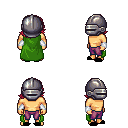
a pixel art fantasy rpg character, male body template, human, tanned skin, green cape, magenta pants, ruby red swoop hairstyle, metal helm, white cloth bracers, black slippers, four views (front, back, left, right), 2x2 character sprite sheet, small pixel art, hard edges, no anti-aliasing